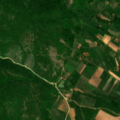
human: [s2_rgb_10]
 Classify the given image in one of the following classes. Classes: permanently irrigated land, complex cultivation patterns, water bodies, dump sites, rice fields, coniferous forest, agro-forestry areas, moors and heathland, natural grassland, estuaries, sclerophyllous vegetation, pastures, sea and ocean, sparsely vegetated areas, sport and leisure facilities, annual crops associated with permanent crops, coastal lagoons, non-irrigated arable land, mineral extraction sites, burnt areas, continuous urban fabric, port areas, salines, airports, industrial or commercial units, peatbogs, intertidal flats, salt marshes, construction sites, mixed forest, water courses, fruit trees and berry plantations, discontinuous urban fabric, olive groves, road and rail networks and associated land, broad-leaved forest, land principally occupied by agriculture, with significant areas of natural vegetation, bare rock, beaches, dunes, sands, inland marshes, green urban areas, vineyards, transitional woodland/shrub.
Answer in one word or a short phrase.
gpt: non-irrigated arable land, land principally occupied by agriculture, with significant areas of natural vegetation, broad-leaved forest, transitional woodland/shrub